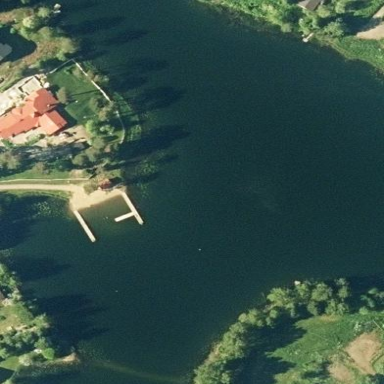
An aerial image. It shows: Peaceful pond surrounded by nature.